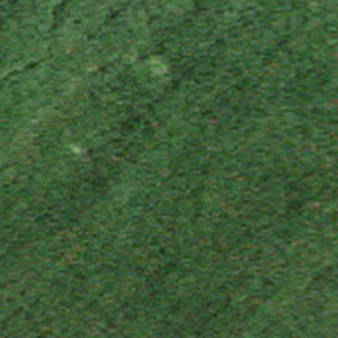
Label: other